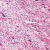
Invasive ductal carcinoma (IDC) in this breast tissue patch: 0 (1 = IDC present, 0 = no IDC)